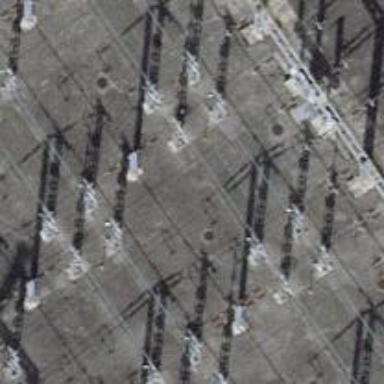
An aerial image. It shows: Busbar power line.